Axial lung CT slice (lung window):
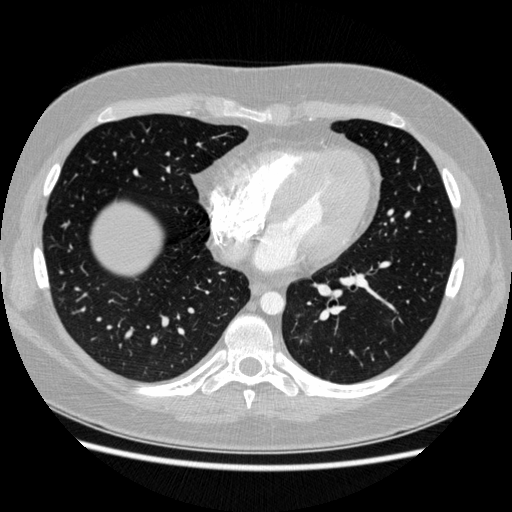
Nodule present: no